Interaction volume radius: 10 \u00c5
Interaction volume height: 10 \u00c5
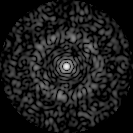
Disorder parameter: 0.8226